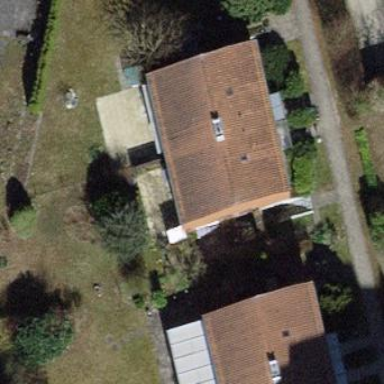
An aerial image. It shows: Building with tiled roof.